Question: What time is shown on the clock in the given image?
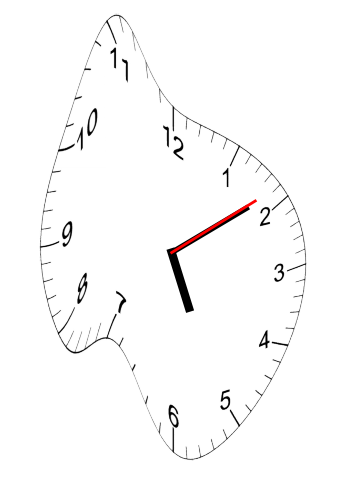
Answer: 05:09:09